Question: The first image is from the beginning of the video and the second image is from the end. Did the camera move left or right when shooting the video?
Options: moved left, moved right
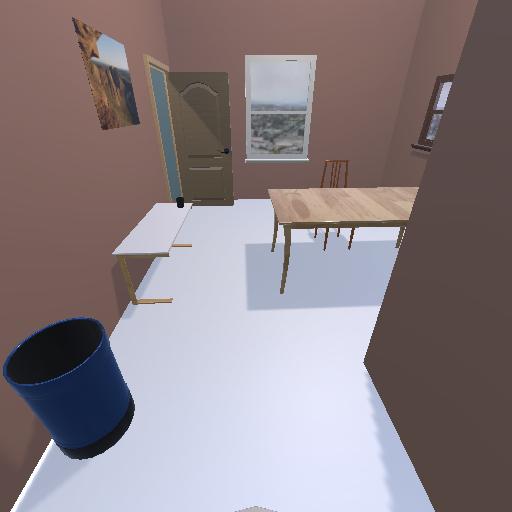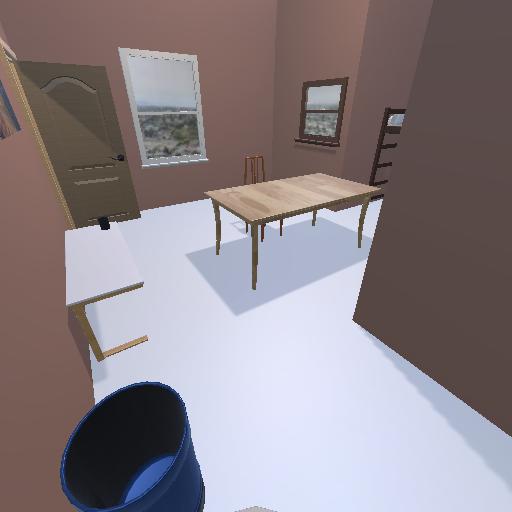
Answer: moved left